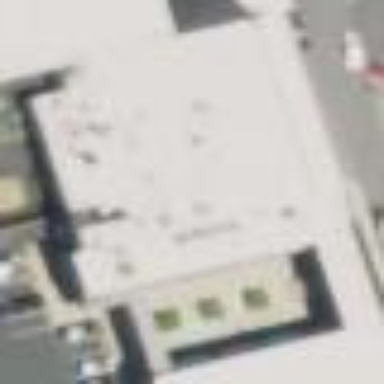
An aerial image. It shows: Retail building.